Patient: sex F, age 58
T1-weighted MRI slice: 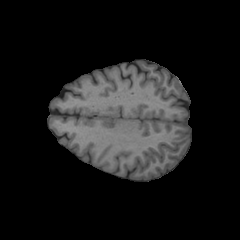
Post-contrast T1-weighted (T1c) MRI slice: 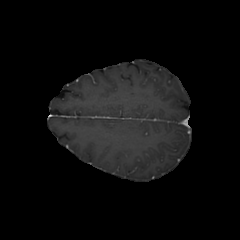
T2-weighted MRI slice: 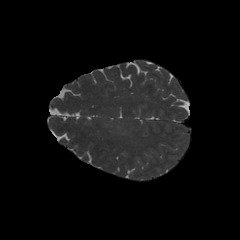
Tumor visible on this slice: no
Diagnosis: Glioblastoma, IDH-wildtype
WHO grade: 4